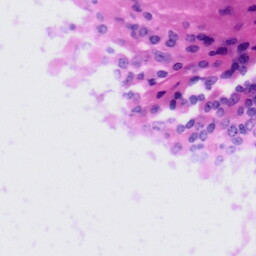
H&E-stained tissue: Tonsil